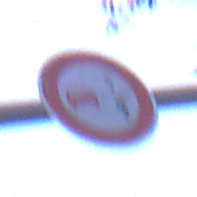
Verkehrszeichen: VerbotUeberholenEinspurigeFahrzeuge
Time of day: SunriseSunset
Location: Outdoor (Urban)
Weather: Overcast
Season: NotSpecified
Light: Natural